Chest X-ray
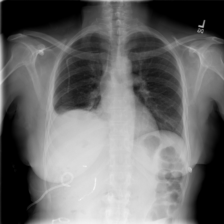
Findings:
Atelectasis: negative
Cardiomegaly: negative
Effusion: positive
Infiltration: negative
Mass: negative
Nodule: negative
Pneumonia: negative
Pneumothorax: negative
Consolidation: negative
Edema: negative
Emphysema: negative
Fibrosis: negative
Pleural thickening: negative
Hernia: negative